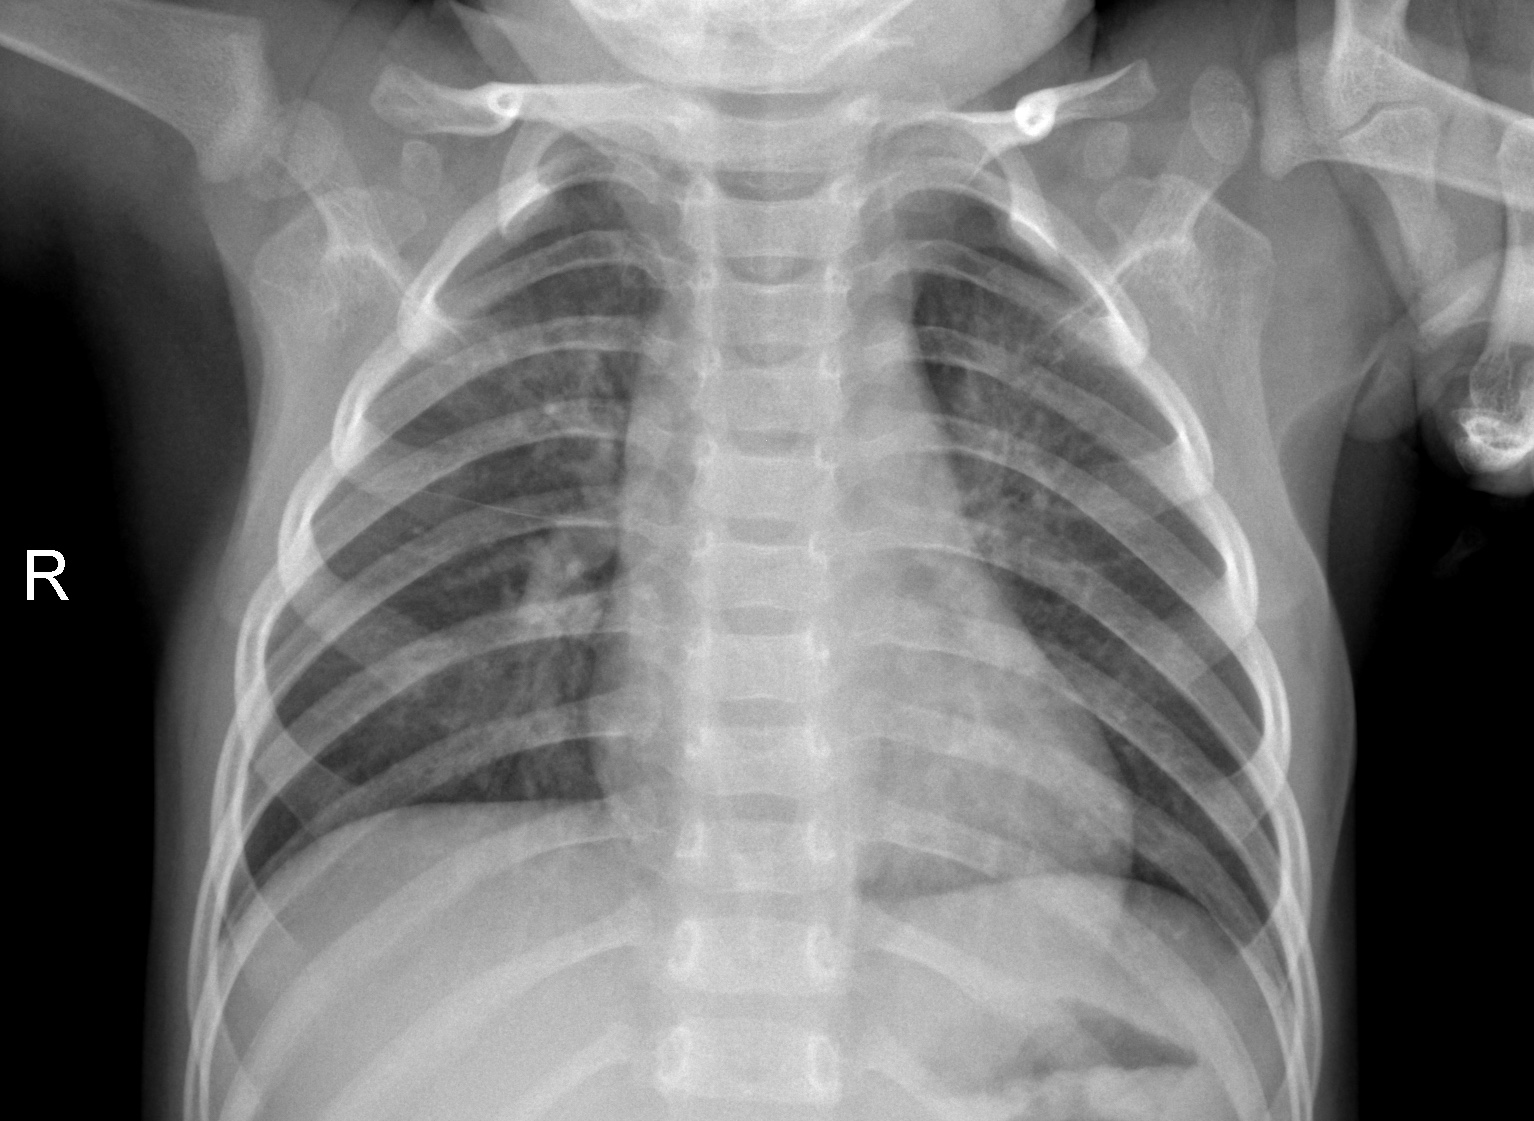
Diagnosis: NORMAL